Question: I am trying to setup a proxy on my Ipad so that I can capture it's traffic using fiddler2 but for some reason it's not helping.
I am following this blog post,
<URL>
Now when I try to create a profile in iPhone Configuration Utility and try to export certificate as shown in picture below, it asks me for password which I never setup neither know of.

when i open an app on my iPad which uses webservices, gives me this error,
> Can't Verify Server IdentitymyAPP Can't verify the identity of "me.myWebsite.com". would
you like to continue anyway ?
app works when i remove proxy.
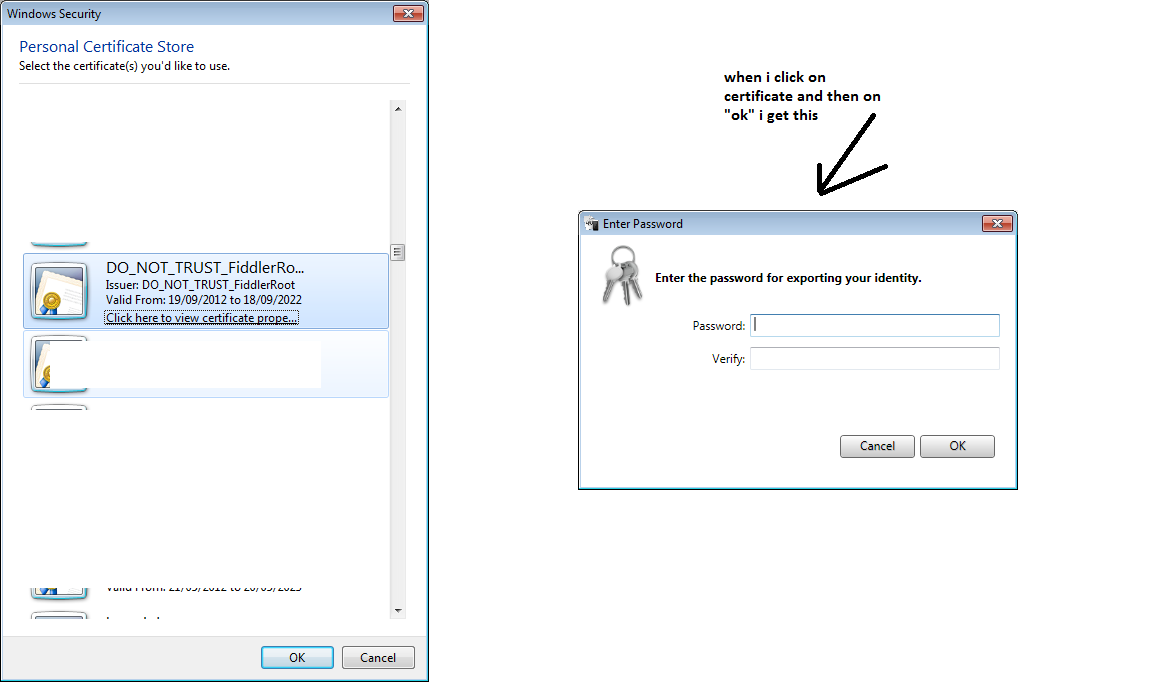
Answer: You don't need to use the Configuration Utility.
You should simply follow these steps: <URL>